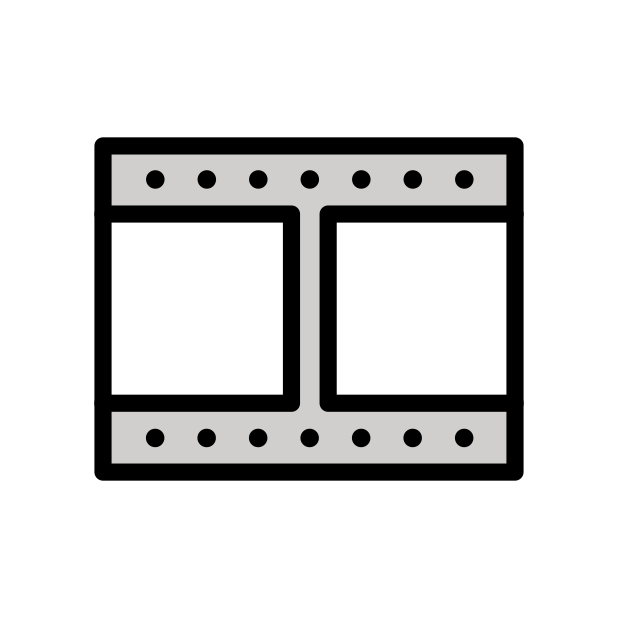
Emoji: 🎞
Name: film frames
Unicode: 0x1f39e